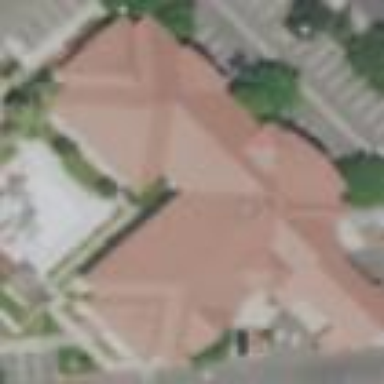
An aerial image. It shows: Hotel building.